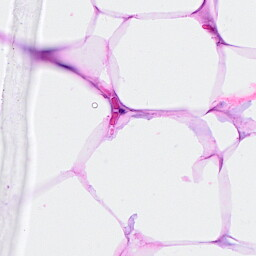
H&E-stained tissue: Breast